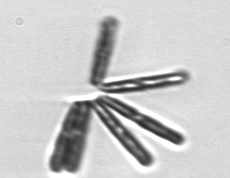
Label: Thalassionema